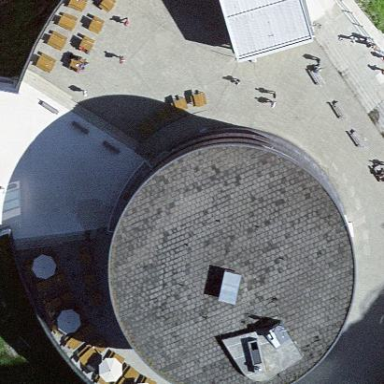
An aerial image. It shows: Outdoor seating area for leisure.